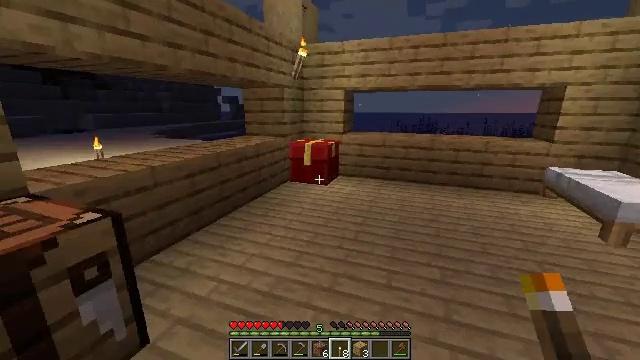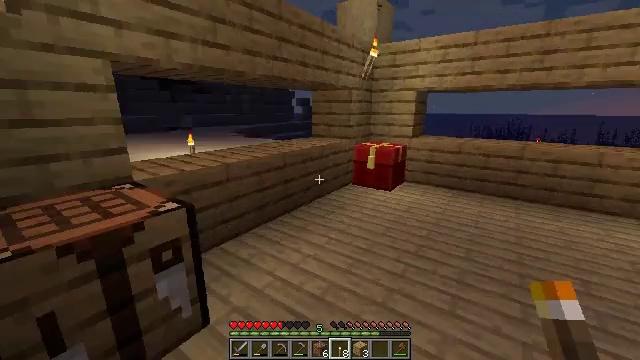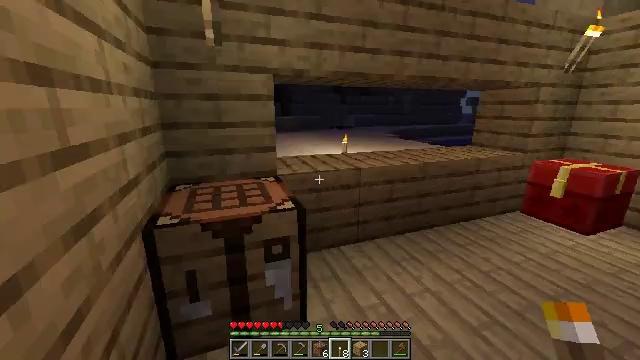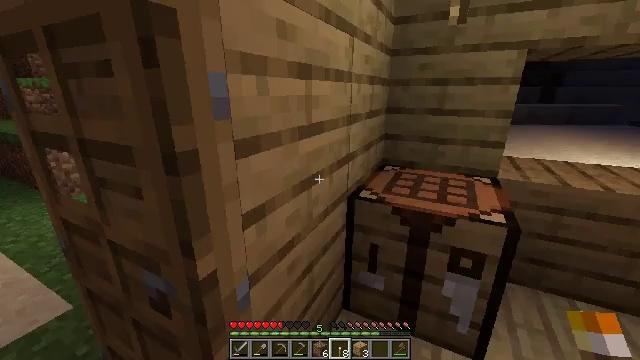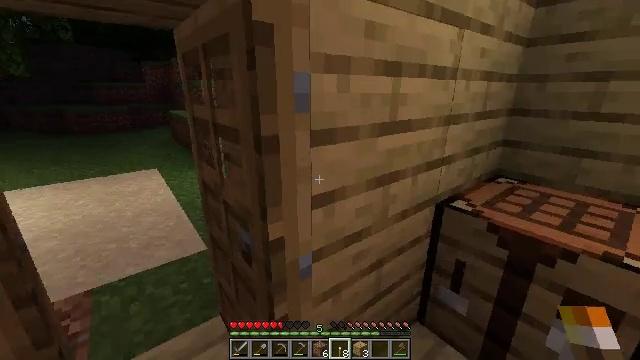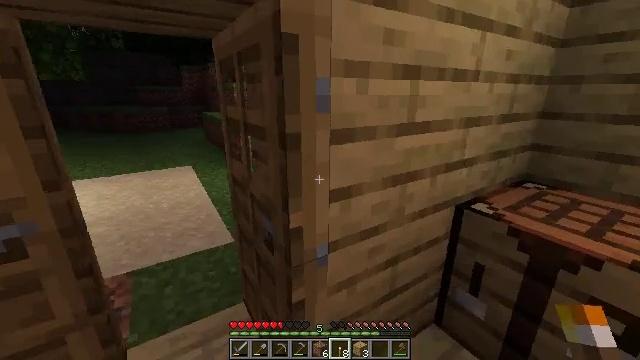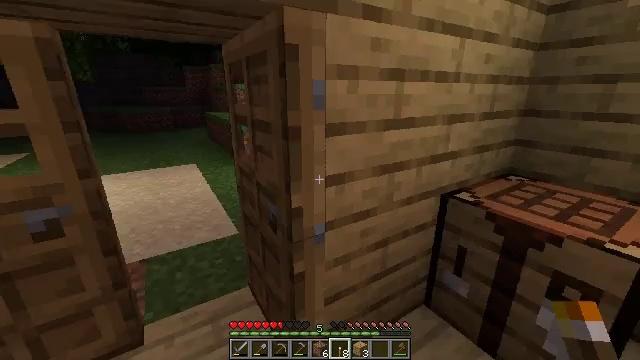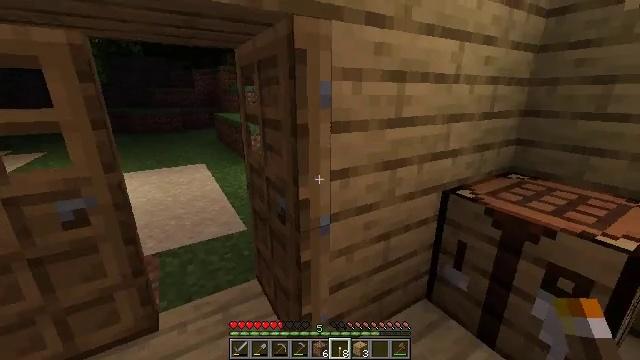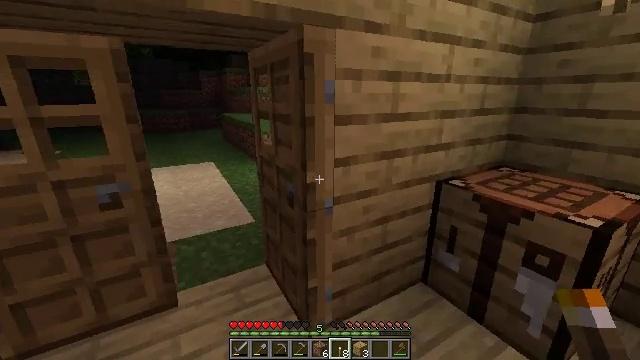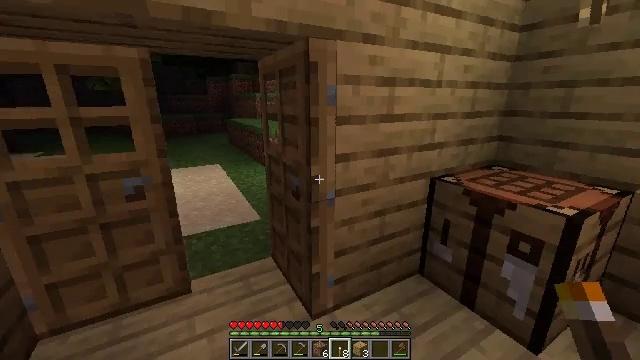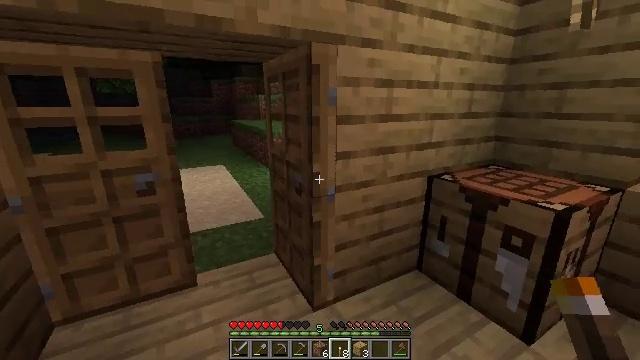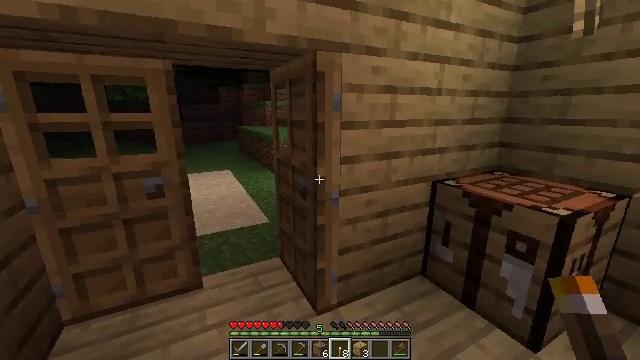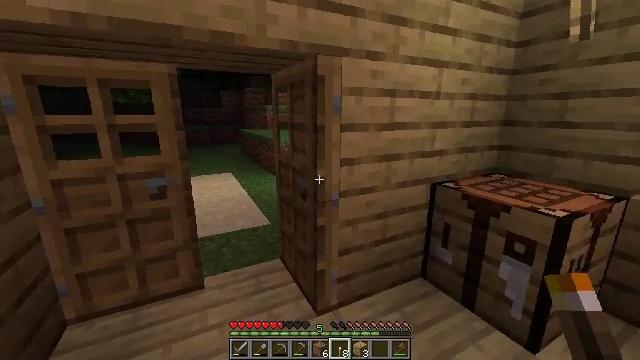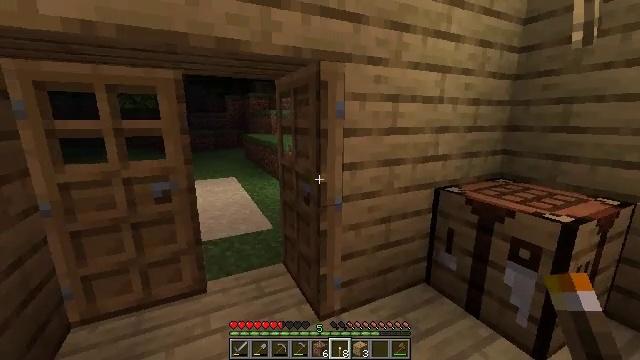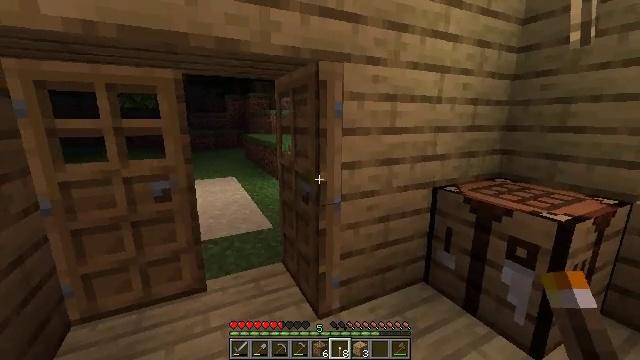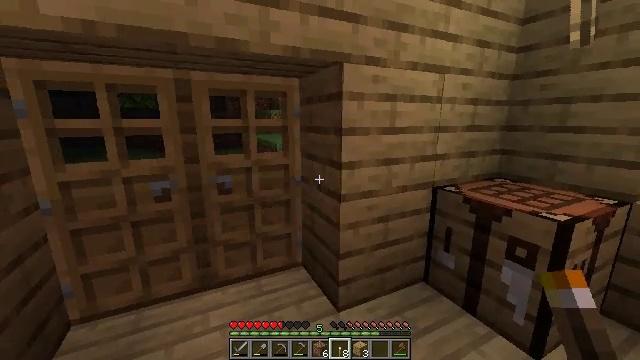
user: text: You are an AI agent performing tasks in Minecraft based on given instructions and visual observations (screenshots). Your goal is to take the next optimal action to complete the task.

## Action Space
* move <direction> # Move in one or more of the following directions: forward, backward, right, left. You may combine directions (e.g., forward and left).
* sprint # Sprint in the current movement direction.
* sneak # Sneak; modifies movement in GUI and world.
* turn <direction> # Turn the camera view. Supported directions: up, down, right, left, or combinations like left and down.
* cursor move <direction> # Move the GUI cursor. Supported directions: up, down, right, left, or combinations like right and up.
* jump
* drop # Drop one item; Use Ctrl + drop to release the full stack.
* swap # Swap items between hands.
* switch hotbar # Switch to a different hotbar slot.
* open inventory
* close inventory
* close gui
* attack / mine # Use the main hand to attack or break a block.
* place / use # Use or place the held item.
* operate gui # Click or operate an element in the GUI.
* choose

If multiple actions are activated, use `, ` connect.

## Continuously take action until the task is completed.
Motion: motion action
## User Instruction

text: Mine a chest to move it.
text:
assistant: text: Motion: move forward and move right, turn left
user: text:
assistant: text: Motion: move forward and move right, turn left
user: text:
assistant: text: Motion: move right, turn left and down
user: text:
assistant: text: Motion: turn left
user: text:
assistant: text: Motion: move back, turn left
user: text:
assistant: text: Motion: move back
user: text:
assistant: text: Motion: move back, turn left
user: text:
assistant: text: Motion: move back
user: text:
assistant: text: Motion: turn up
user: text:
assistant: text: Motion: no_op
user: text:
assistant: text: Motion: turn left and up
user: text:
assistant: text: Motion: no_op
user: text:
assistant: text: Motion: turn up
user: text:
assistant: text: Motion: no_op
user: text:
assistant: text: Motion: use / place
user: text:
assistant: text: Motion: use / place
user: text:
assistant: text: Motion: turn right
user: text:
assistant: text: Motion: turn right and up
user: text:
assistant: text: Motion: turn right
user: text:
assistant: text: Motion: no_op
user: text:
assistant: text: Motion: move right
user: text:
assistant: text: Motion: move right
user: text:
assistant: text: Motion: move right
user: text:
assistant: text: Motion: move right
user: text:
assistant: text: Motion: move right, turn right
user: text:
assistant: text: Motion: move right, turn right and down
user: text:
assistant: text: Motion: turn right
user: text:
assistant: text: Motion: turn right
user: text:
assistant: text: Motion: turn right
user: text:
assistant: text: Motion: turn right and down